Field crop: maize
Growth stage: 2
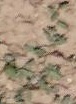
Species: convolvulus